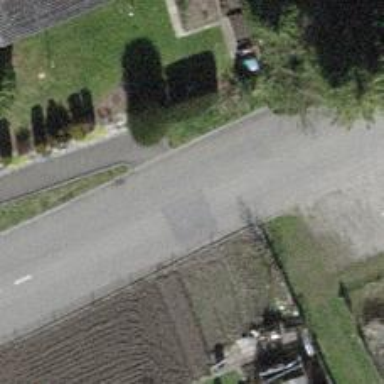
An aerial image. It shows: Residential road with asphalt surface.